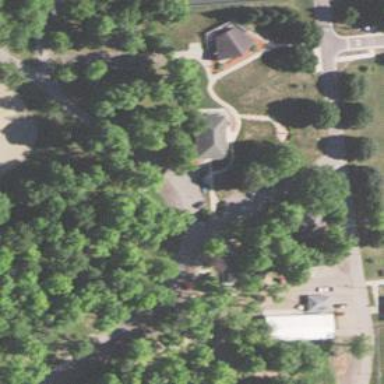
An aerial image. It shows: Disc golf tee area.